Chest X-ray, PA view. Patient: 31 years old, sex M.
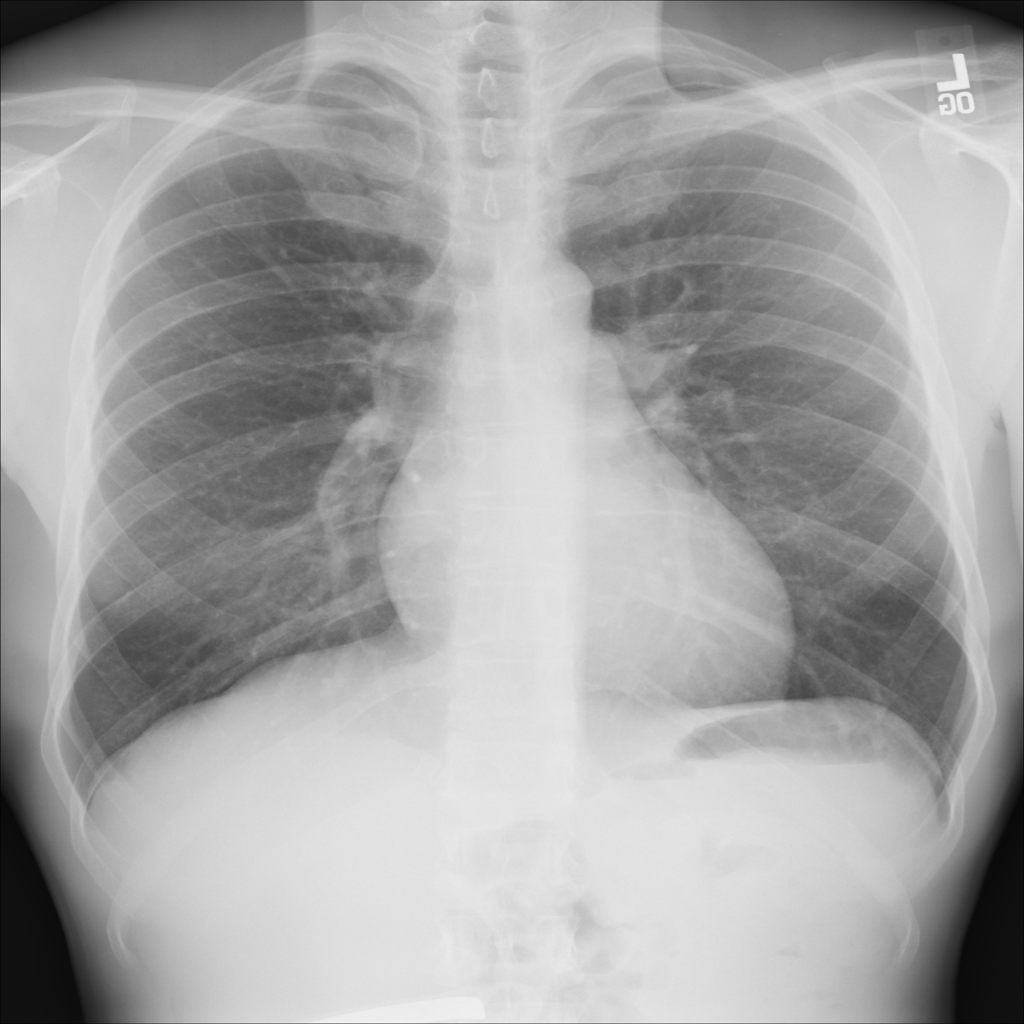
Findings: No Finding